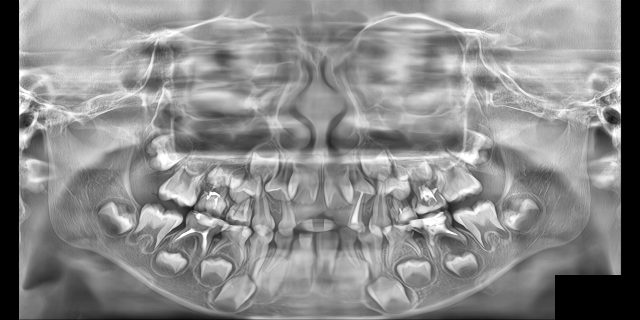
child